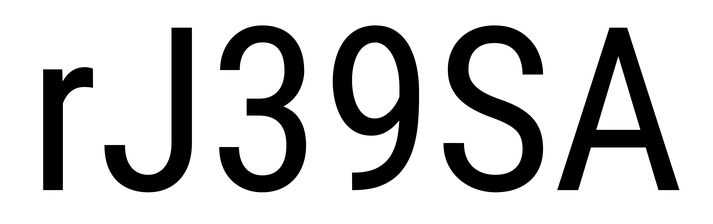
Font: Roboto_Condensed_Regular